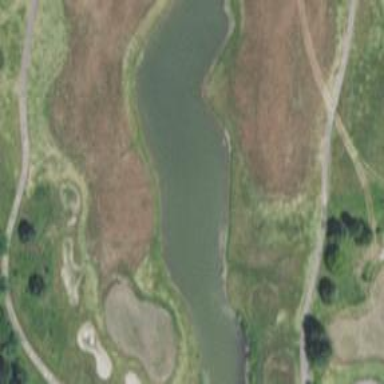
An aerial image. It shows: Water hazard in golf course. The hazard is natural water feature.